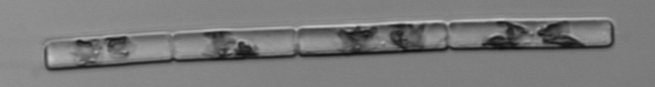
Label: Guinardia_delicatula